Field crop: maize
Growth stage: 2
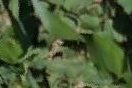
Species: maize